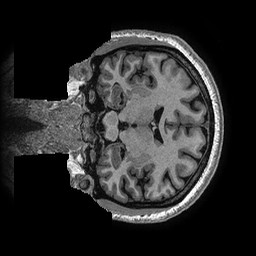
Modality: T1w
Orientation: coronal
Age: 25
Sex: female
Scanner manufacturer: ge
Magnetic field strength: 3 T
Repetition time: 0.006952 s
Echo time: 0.00292 s